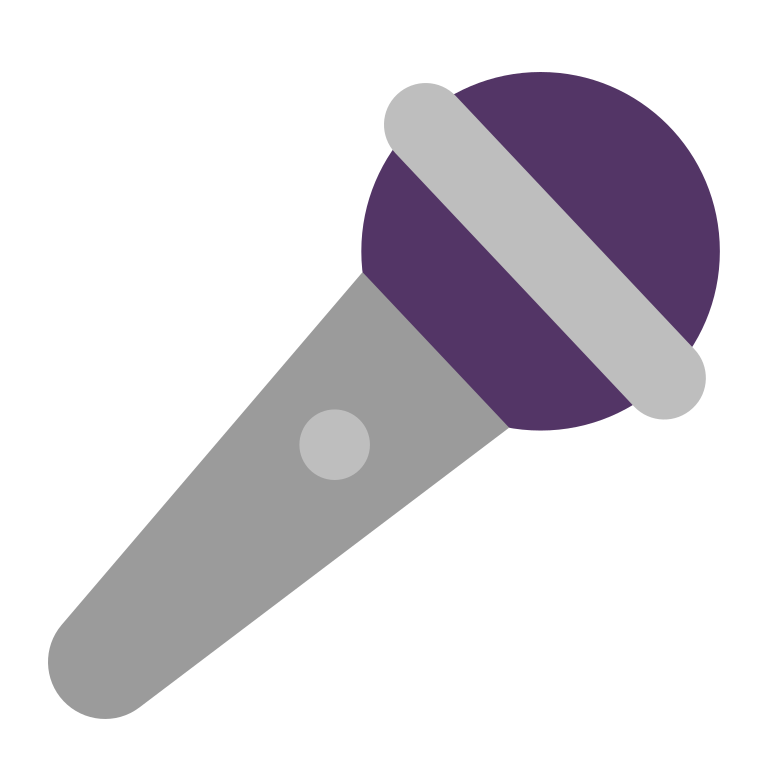
microphone flat